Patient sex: M
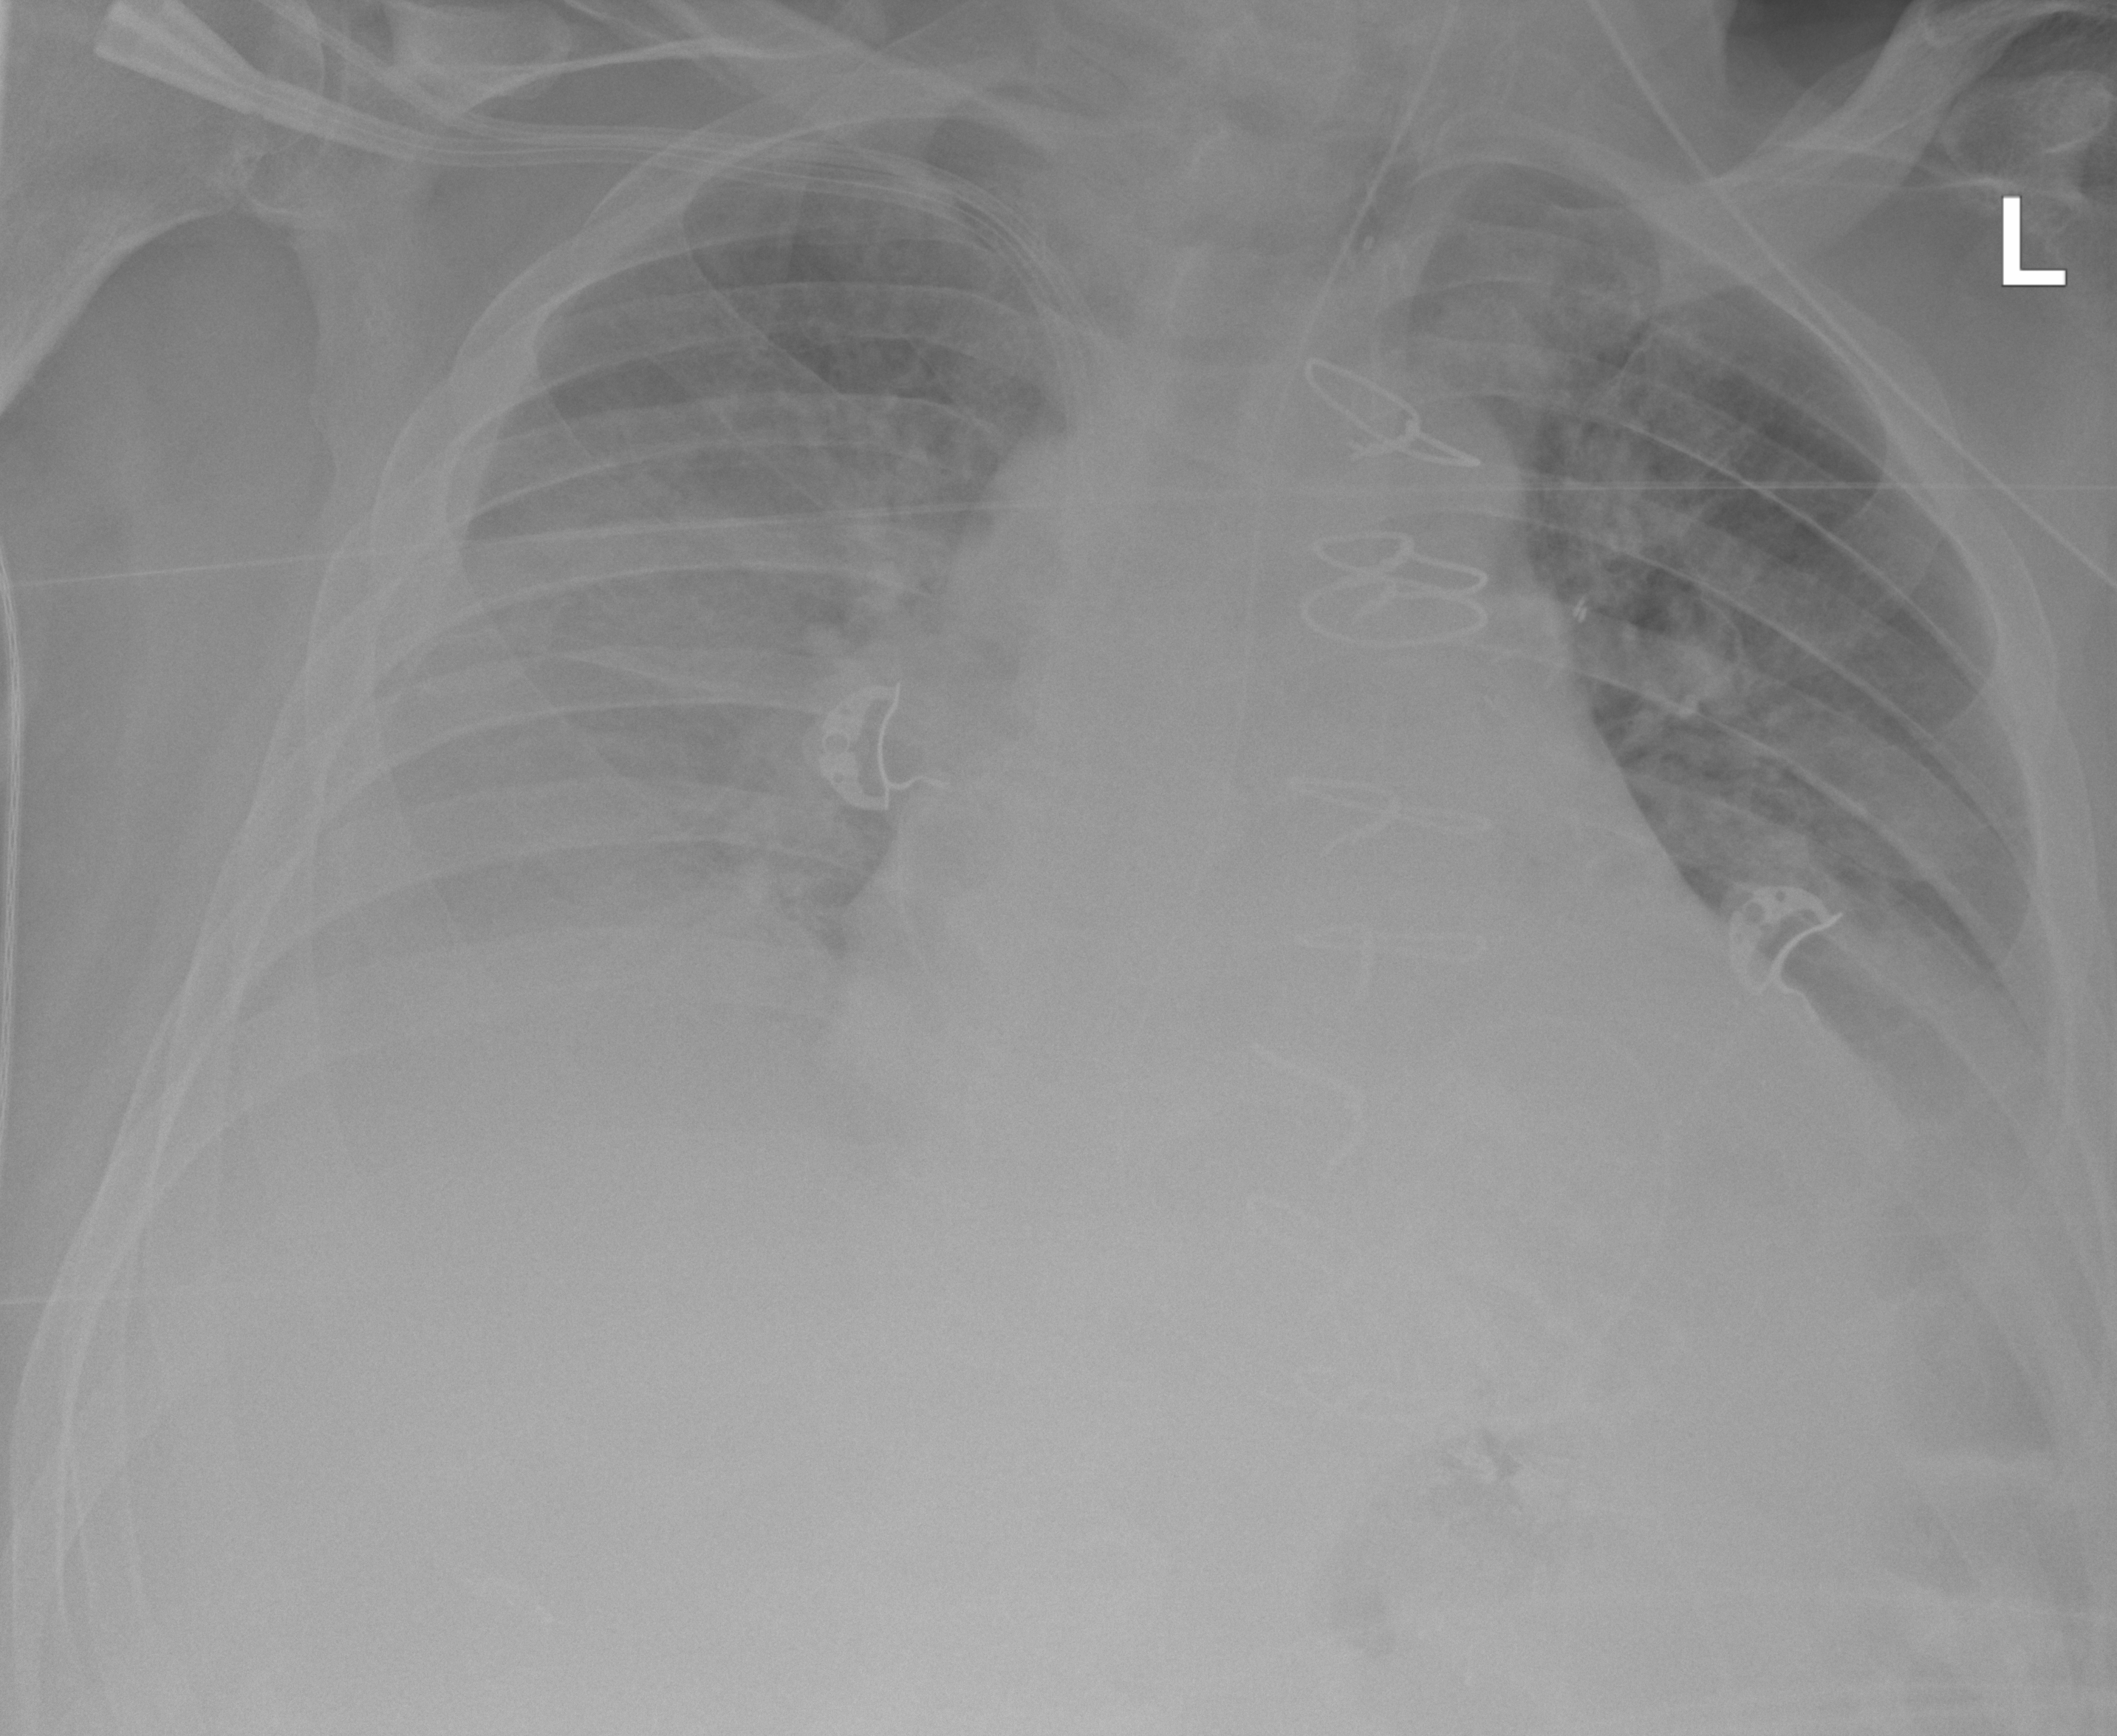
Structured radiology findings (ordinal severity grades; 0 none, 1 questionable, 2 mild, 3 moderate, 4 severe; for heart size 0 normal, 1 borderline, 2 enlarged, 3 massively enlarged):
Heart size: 2
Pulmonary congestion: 2
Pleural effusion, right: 3
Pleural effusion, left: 2
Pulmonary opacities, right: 0
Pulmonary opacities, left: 0
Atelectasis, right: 3
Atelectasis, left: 2